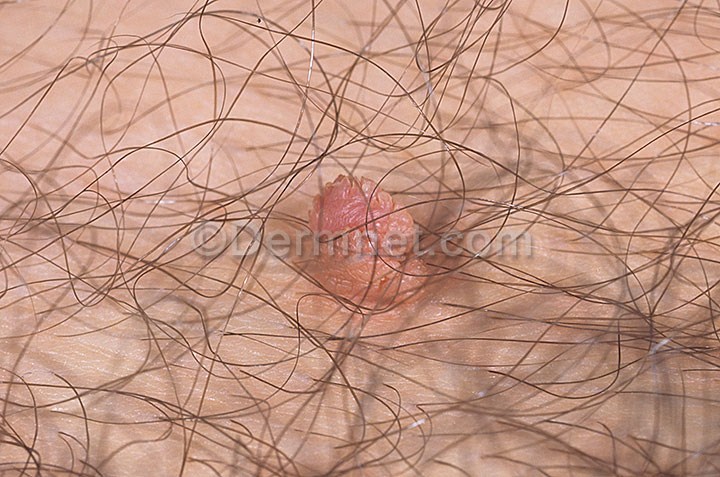
Disease: Herpes HPV and other STDs Photos